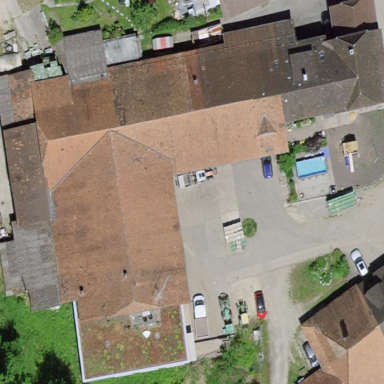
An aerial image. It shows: Farm building.